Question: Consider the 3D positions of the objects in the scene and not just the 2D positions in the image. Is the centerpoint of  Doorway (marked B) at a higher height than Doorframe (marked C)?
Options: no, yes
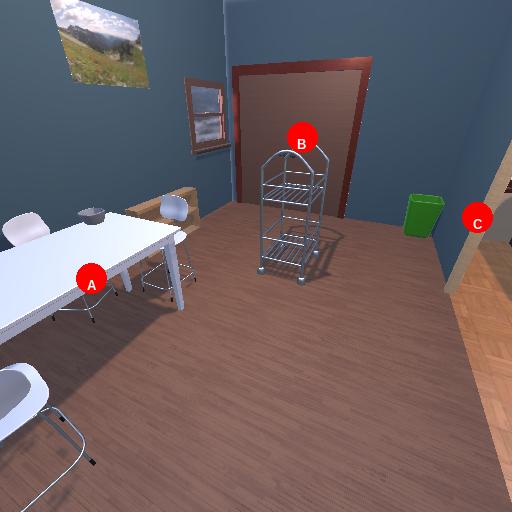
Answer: no